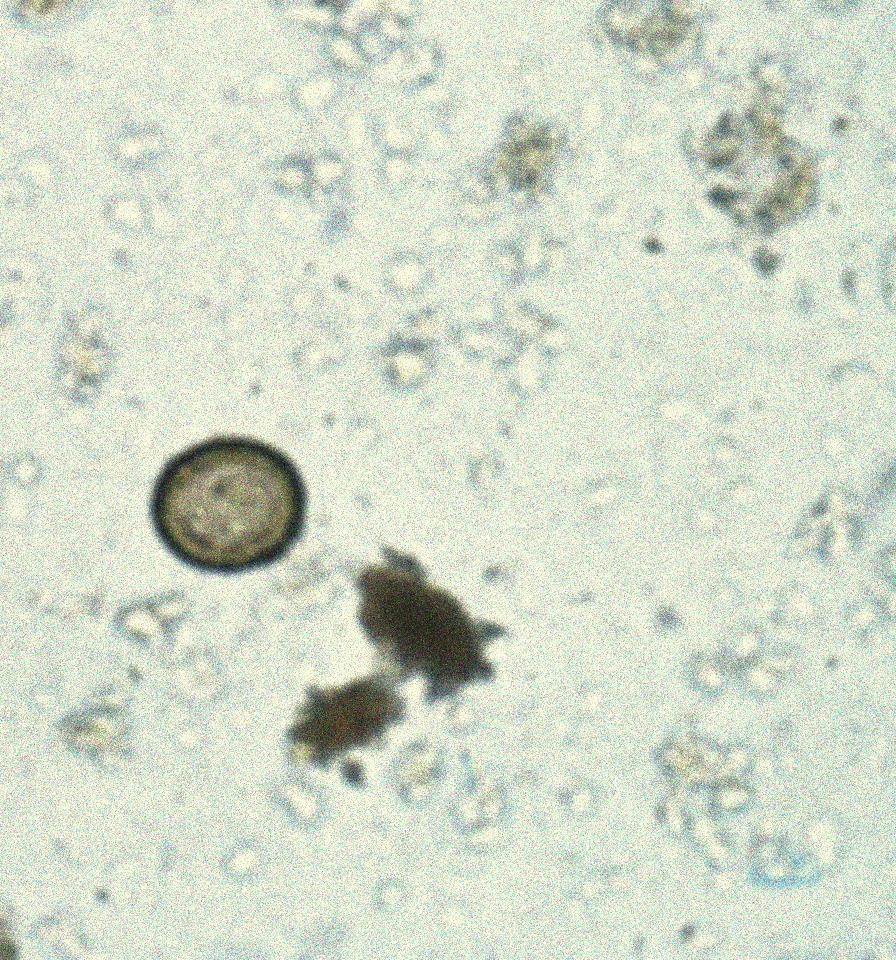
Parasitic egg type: Taenia spp. egg